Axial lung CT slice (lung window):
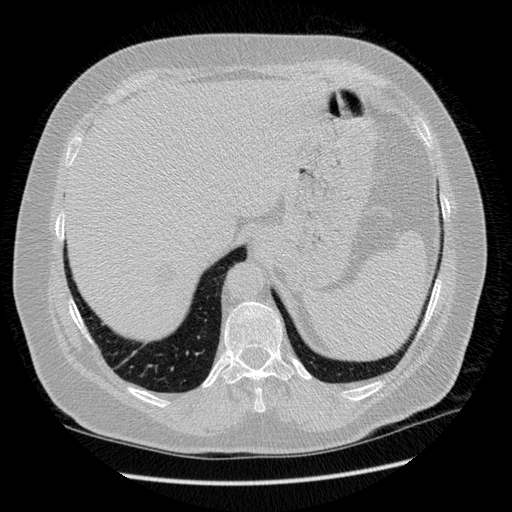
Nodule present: no